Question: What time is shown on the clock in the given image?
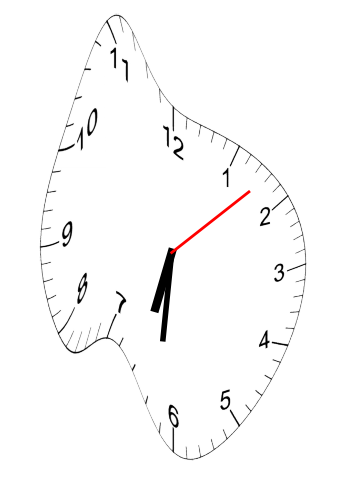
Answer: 06:31:08